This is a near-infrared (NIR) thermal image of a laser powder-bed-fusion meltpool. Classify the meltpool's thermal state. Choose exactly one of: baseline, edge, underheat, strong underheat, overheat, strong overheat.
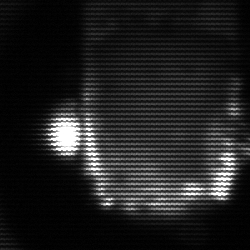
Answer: baseline